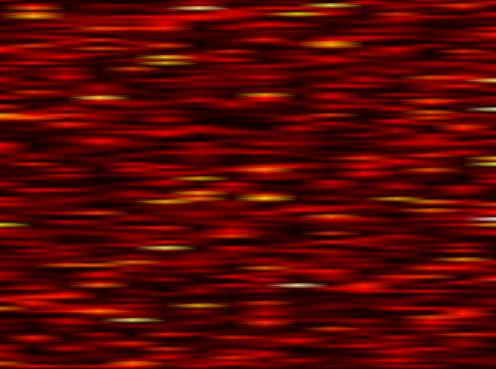
Label: UFMC